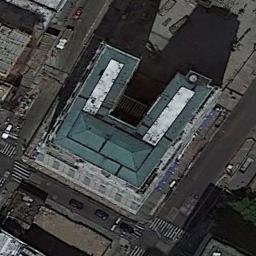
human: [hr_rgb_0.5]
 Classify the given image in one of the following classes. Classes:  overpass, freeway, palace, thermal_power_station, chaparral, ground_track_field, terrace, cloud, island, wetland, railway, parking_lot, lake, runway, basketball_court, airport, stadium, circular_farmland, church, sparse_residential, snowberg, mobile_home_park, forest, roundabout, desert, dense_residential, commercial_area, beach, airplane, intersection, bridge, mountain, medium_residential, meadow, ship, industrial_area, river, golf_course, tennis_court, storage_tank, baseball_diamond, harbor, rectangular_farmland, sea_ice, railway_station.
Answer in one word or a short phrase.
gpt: commercial_area